Question: I want to copy selected rows from my data grid view to clipboard
And it's work perfect, just one thing: I not success to remove last 3 spaces from the string.
(I also try: 'clipboard.Remove(clipboard.Length - 3)' and 'clipboard.Trim()', but both not working too)
My function:
'''
private void menuCopyClipboard_wholeRow_Click(object sender, EventArgs e)
{
#region calculate spaces
int[] spaces = new int[8]; // I have 8 columns in the data grid view
for (int i = 0; i < 8; i++)
spaces[i] = 0;
foreach (DataGridViewRow dgvr in datagridview1.SelectedRows)
foreach (DataGridViewColumn dgvc in datagridview1.Columns)
{
int cellLength = datagridview1.Rows[dgvr.Index].Cells[dgvc.Index].FormattedValue.ToString().Length;
if (spaces[dgvc.Index] < cellLength)
spaces[dgvc.Index] = cellLength;
}
#endregion
string clipboard = "";
foreach (DataGridViewRow dgvr in datagridview1.SelectedRows)
{
foreach (DataGridViewColumn dgvc in datagridview1.Columns)
clipboard += String.Format("{0, -" + spaces[dgvc.Index] + "} ", // 3 spaces between columns
datagridview1.Rows[dgvr.Index].Cells[dgvc.Index].FormattedValue.ToString());
if (dgvr.Index != 0 && datagridview1.SelectedRows.Count > 1) clipboard += "
"; // to not add enter after last line nor copy one line
}
clipboard.TrimEnd(); // <-- doens't erase spaces
Clipboard.SetText(clipboard);
}
'''
The problem: The spaces not erased, as you can see in the picture below:

(The question: what wrong? why the spaces are not erased?)
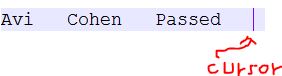
Answer: That beeing said, a string manipulating method like TrimEnd() will always return a new string.
So doing this:
'''
clipboard = clipboard.Trim();
'''
will just fix your problem.
If you also need to remove the '
' you can use this:
'''
char[] trimChars = new char[]{' ','
'};
clipboard = clipboard.TrimEnd(trimChars);
'''